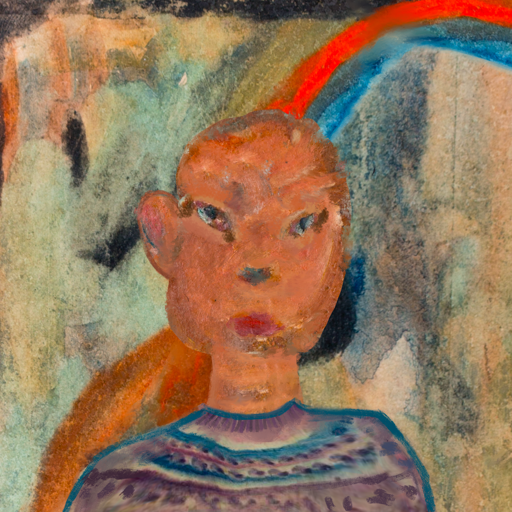
Background: Childish, Head And Neck Front: Boggyland, Face Front: Boggyland, Bust: HillGirl, Hair Front: Blank, Head Accessory: Blank, Second Necklace: Blank, Necklace: Blank, Baby: Blank